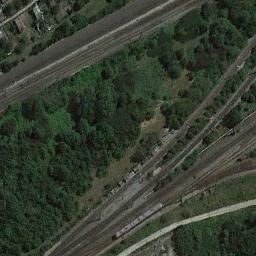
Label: railway